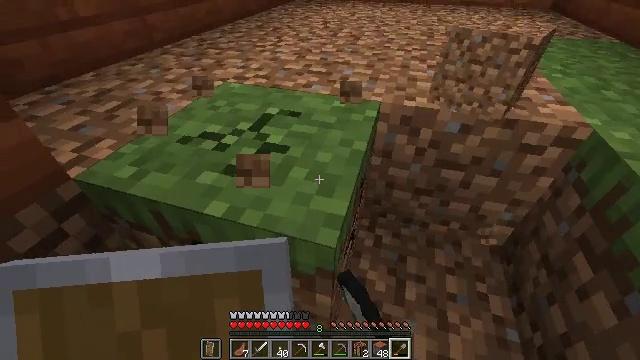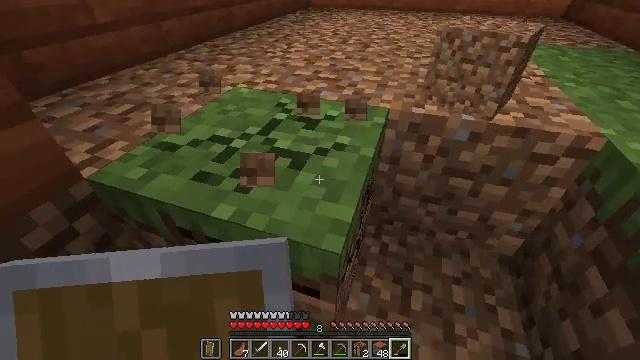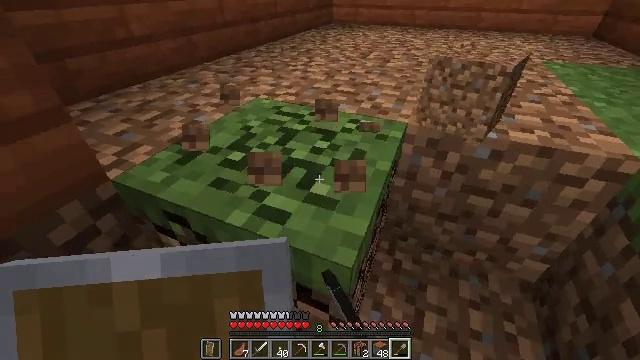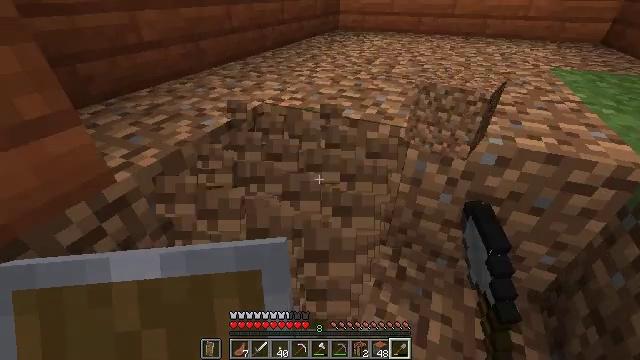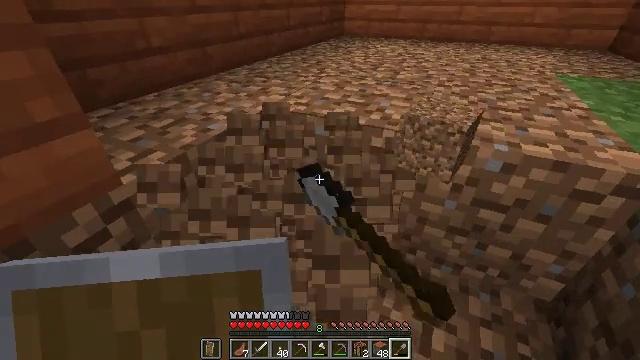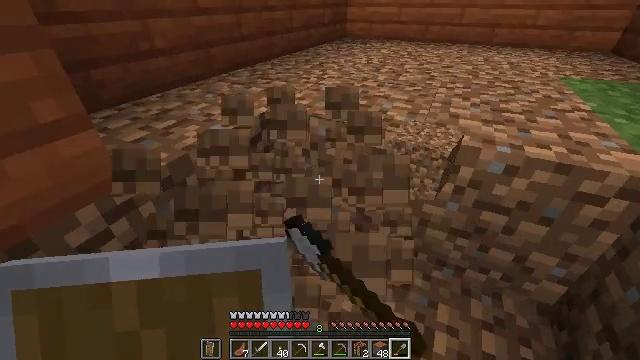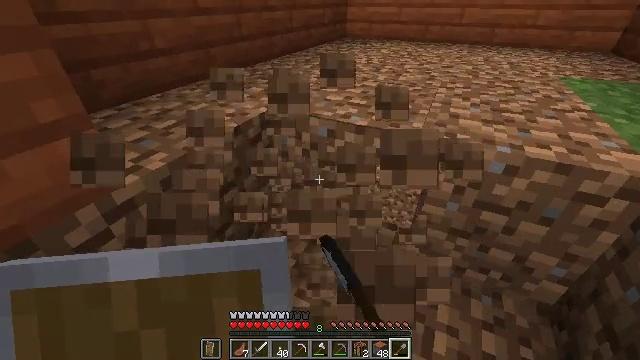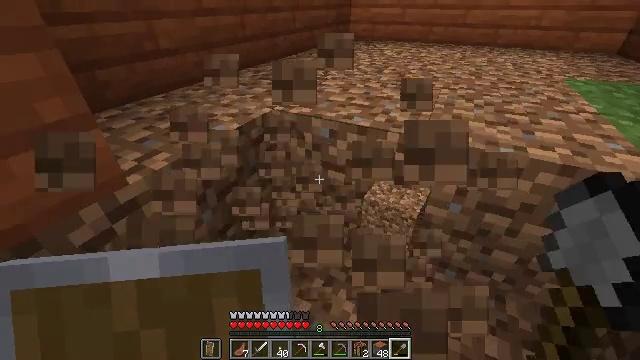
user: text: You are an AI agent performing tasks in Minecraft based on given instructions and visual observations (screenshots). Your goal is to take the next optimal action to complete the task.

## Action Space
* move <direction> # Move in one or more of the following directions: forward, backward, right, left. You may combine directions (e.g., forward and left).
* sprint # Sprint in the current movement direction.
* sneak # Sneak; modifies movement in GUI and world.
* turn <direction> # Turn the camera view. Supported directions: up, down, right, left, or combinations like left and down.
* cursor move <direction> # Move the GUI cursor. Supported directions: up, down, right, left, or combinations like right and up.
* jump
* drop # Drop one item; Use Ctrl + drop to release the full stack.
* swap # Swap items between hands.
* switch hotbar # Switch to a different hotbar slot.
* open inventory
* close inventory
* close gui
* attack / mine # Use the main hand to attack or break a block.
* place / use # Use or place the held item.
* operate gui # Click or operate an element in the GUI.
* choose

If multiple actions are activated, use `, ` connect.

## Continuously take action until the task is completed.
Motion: motion action
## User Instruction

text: Break the grass block.
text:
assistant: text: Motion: turn left and up, attack / mine
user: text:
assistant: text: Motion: turn left and up, attack / mine
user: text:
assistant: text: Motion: turn left and up, attack / mine
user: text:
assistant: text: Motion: turn left and up, attack / mine
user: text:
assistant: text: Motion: attack / mine
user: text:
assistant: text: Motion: attack / mine
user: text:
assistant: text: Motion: attack / mine
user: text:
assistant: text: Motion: attack / mine